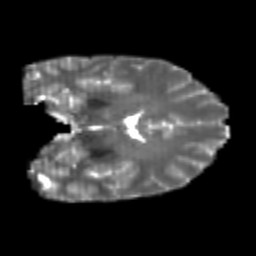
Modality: T2w
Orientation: coronal
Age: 23
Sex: male
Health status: healthy
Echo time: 0.074 s